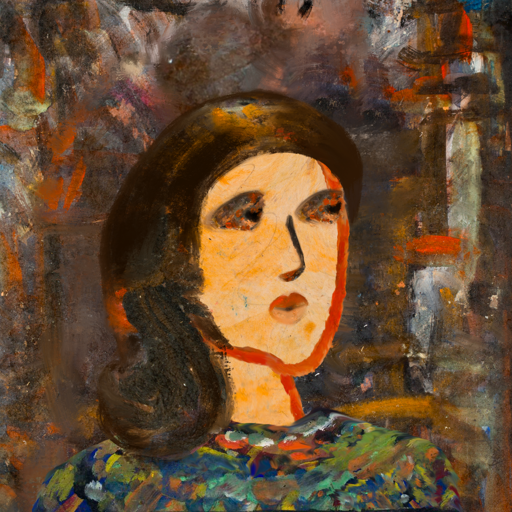
Background: GypsyQueen, Head And Neck Side: Experience, Face Side: Gypsy_Queen, Bust: An_Impression, Hair Side: Gypsy_Queen, Head Accessory: Blank, Second Necklace: Blank, Necklace: Blank, Baby: Blank